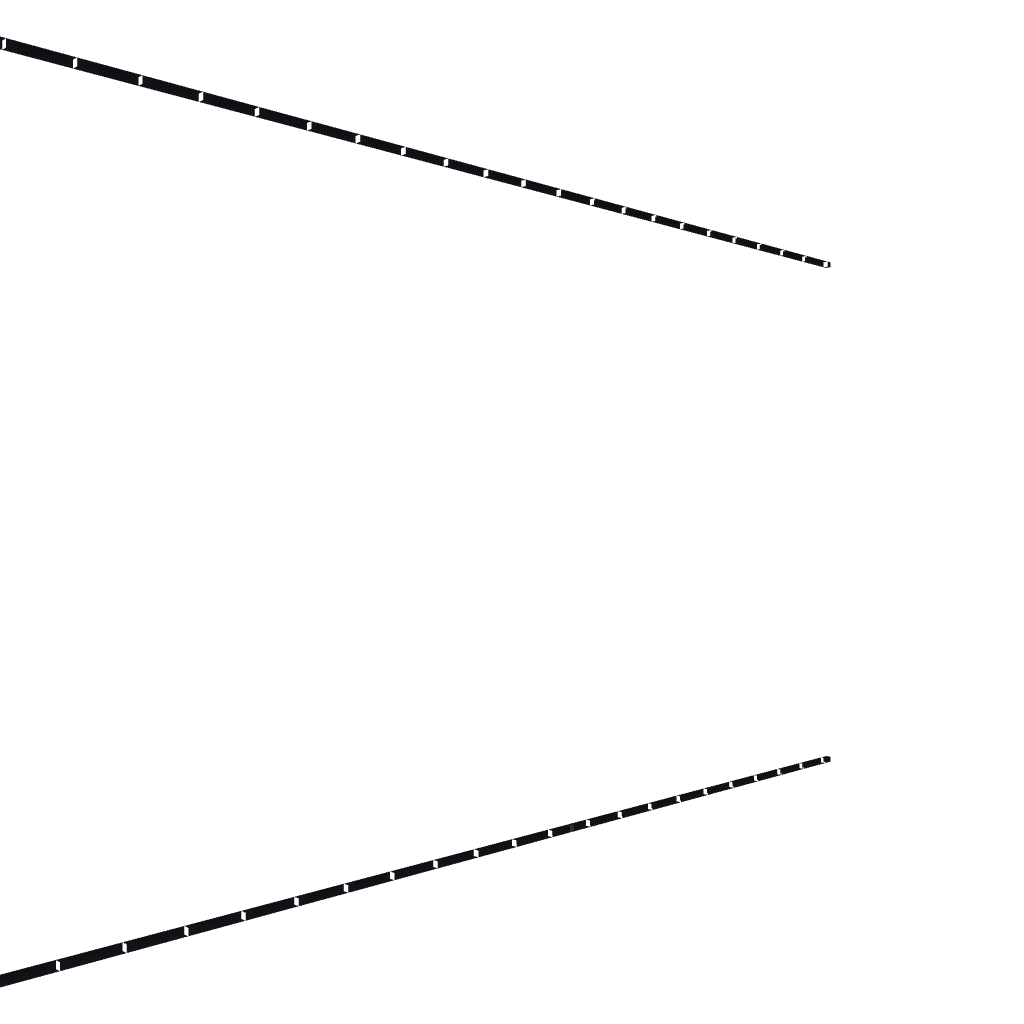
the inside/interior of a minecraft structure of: Minecraft Creeper Man